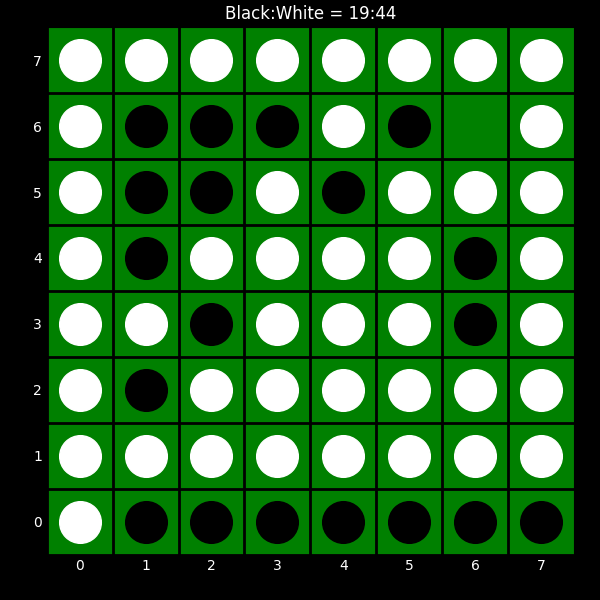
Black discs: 19
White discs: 44